Interaction volume radius: 5 \u00c5
Interaction volume height: 25 \u00c5
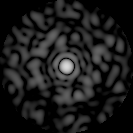
Disorder parameter: 0.7872